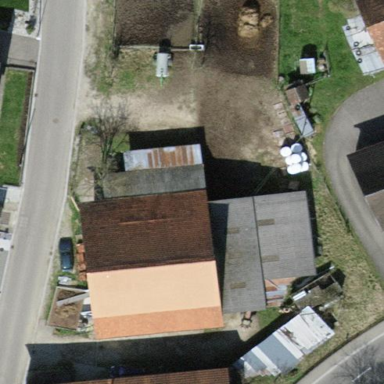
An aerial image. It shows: Farmyard area.